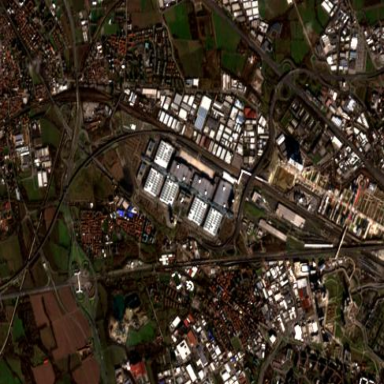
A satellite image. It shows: Events center.